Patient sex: M
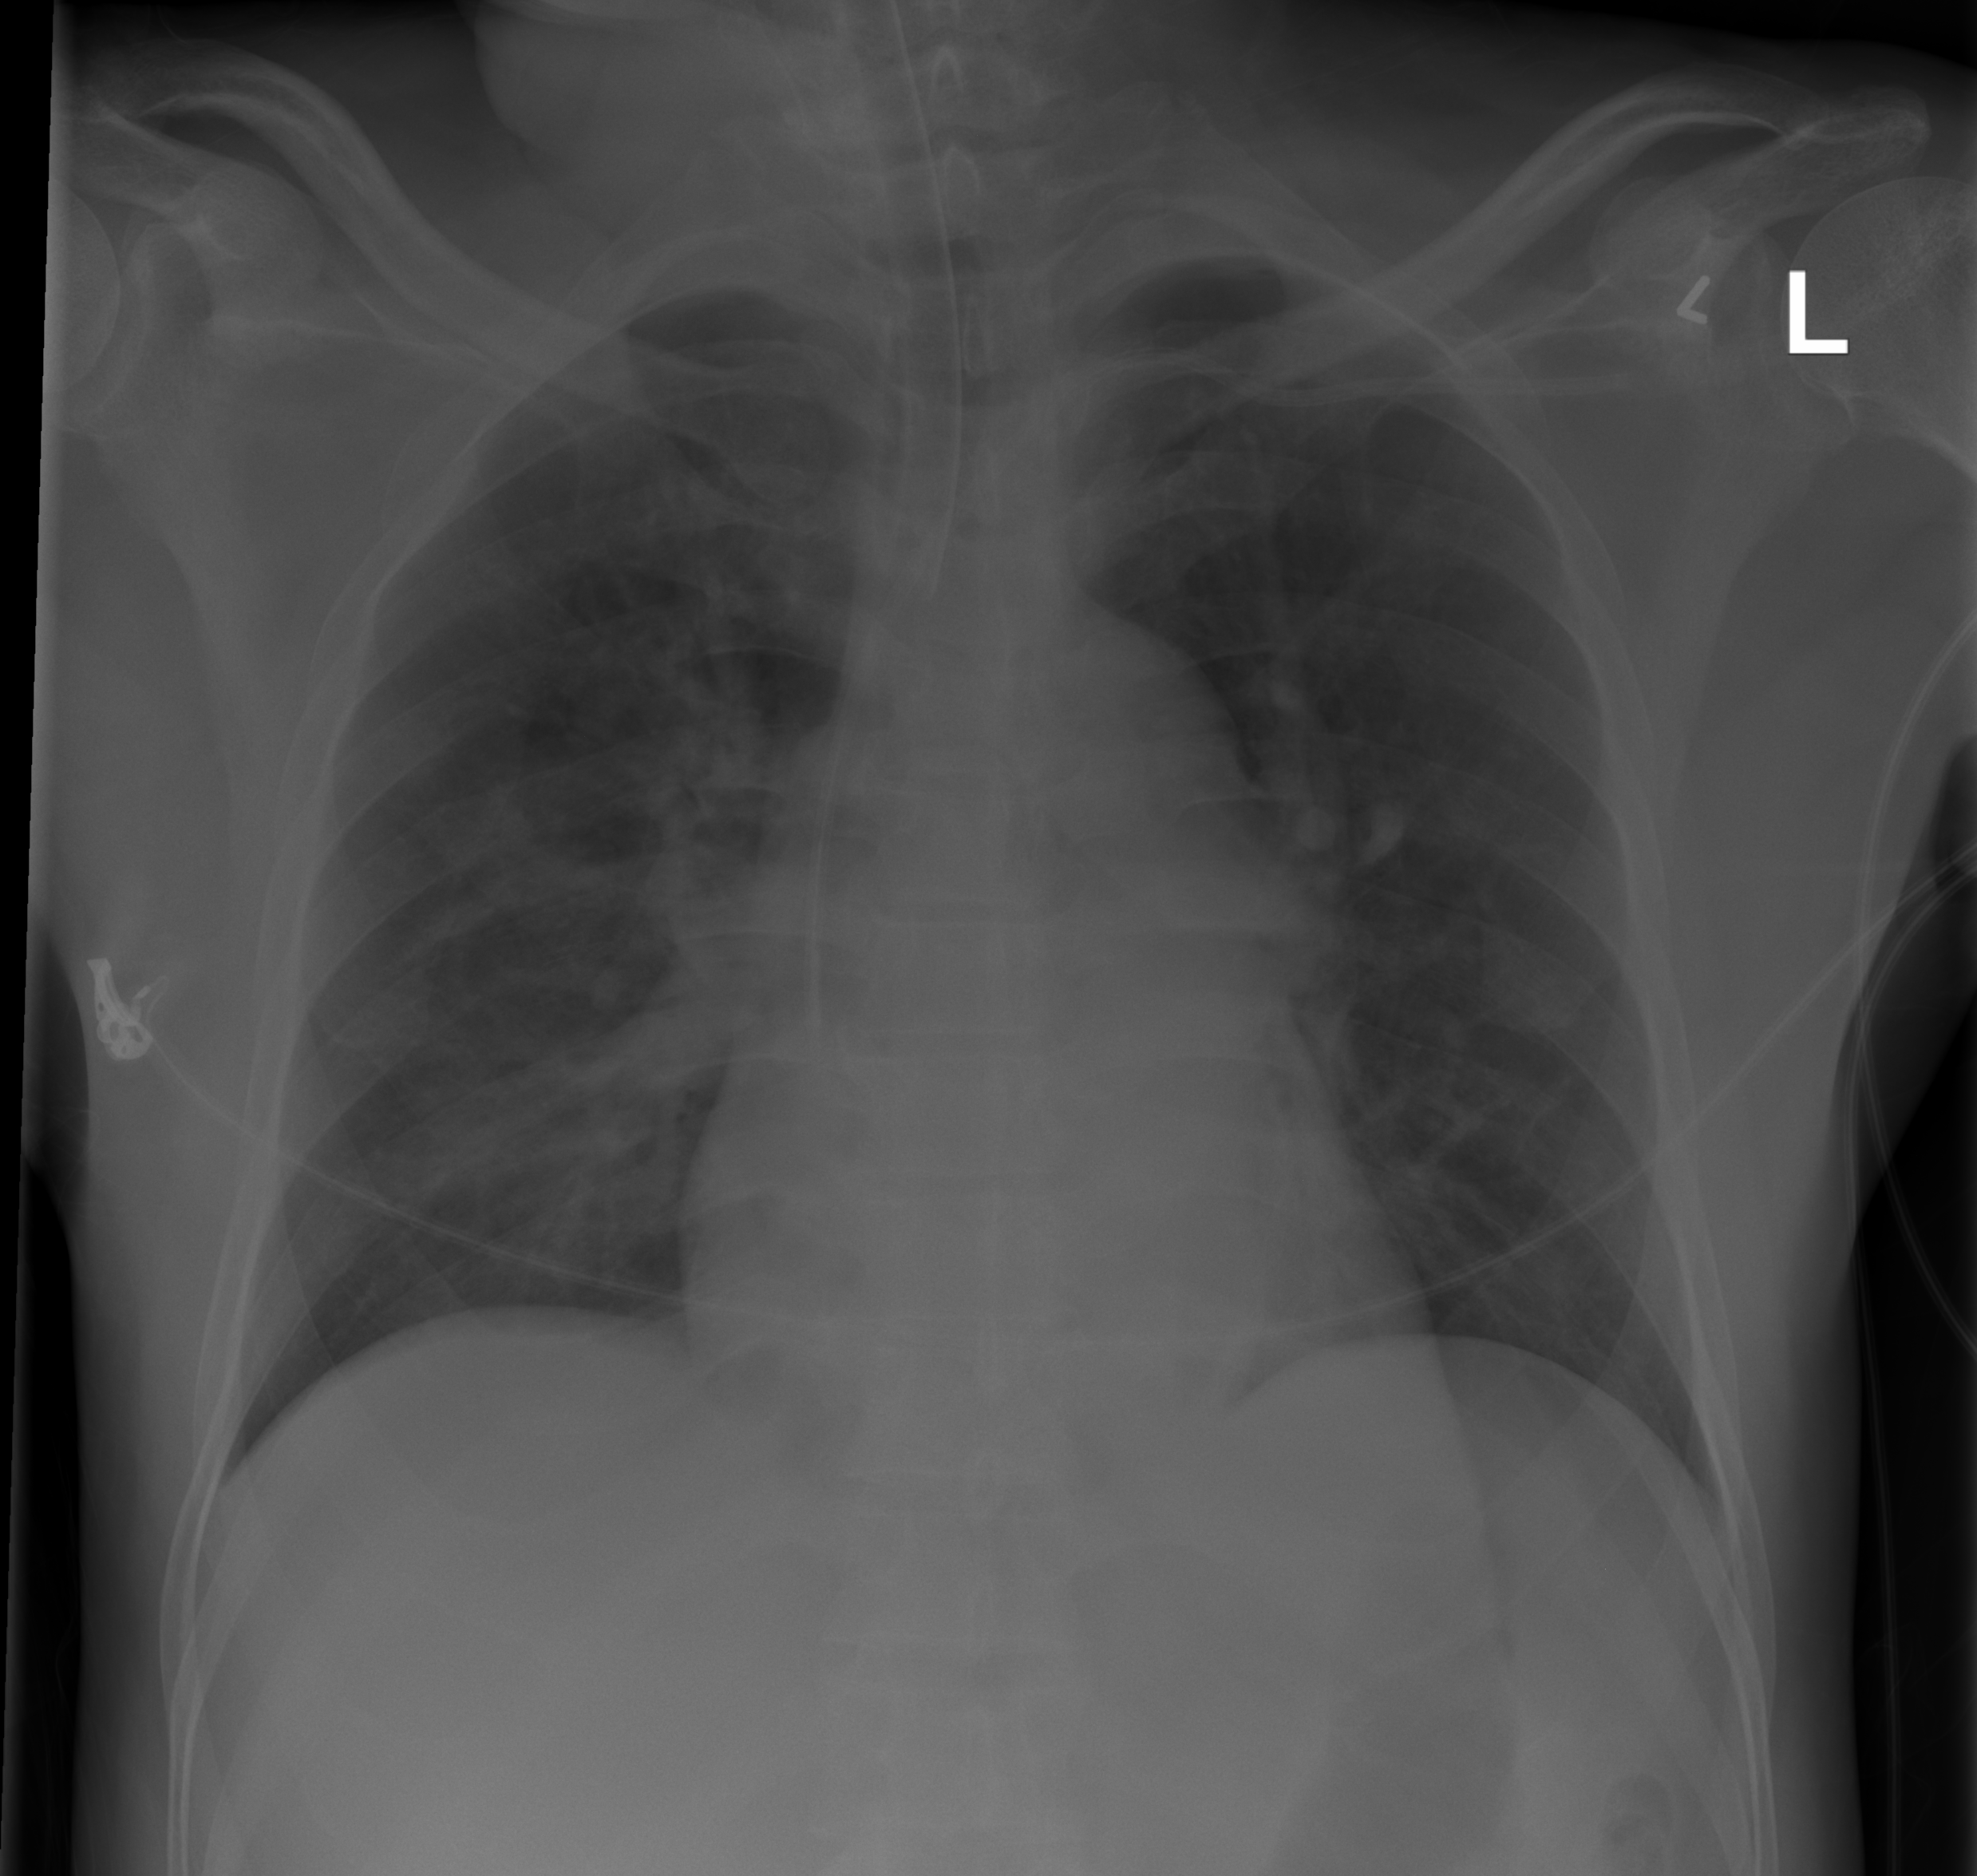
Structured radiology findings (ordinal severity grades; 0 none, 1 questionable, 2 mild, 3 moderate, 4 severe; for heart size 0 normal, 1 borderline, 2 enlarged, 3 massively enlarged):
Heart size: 1
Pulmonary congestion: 0
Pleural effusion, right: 0
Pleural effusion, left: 0
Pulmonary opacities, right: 3
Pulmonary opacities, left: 0
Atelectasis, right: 0
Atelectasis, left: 0